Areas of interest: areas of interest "Business Office Building"
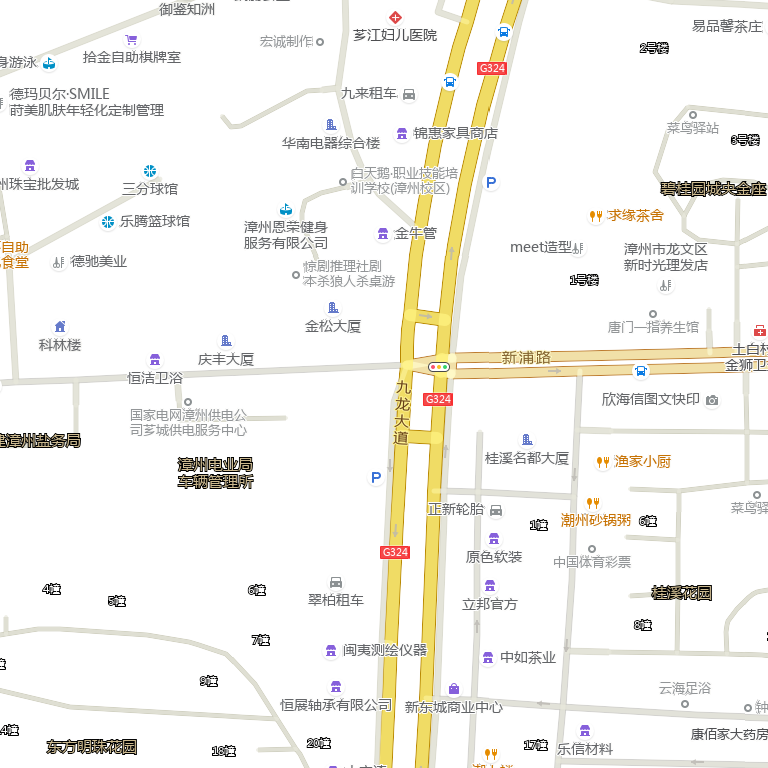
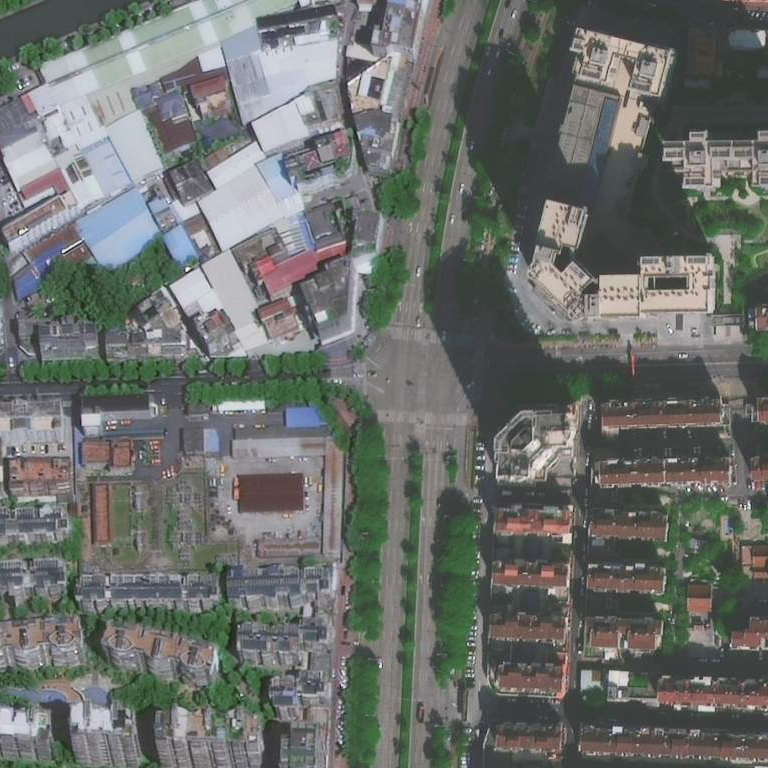